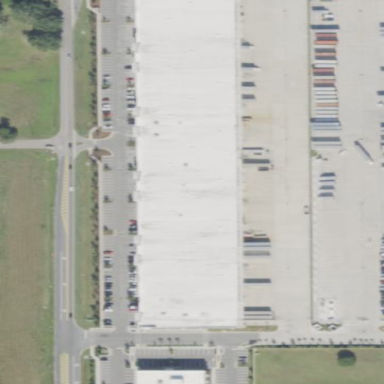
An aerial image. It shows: Warehouse.